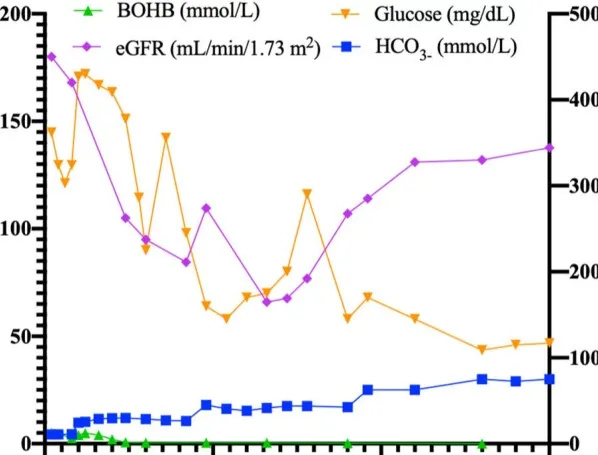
Plasma values (ketones, eGFR, bicarbonates, glucose) in patients (A-C) in the time after arrival (hours).
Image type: pathology (immunostaining)